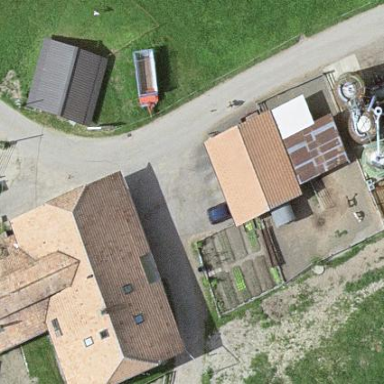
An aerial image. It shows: Farm building.